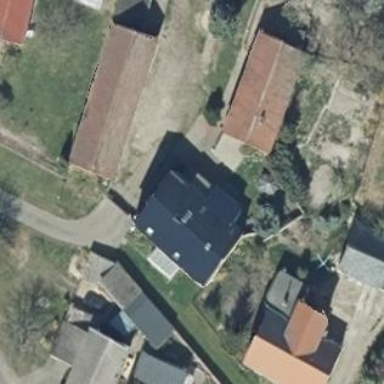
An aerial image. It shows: Building with gabled roof in black color. The roof orientation is along the building length.